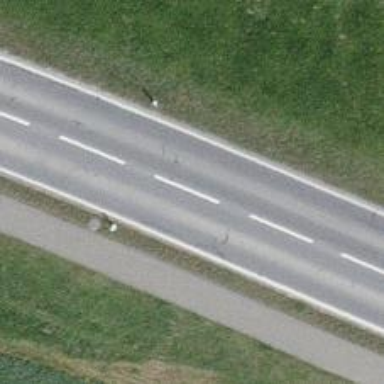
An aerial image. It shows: Primary highway with cycle track on the right side.